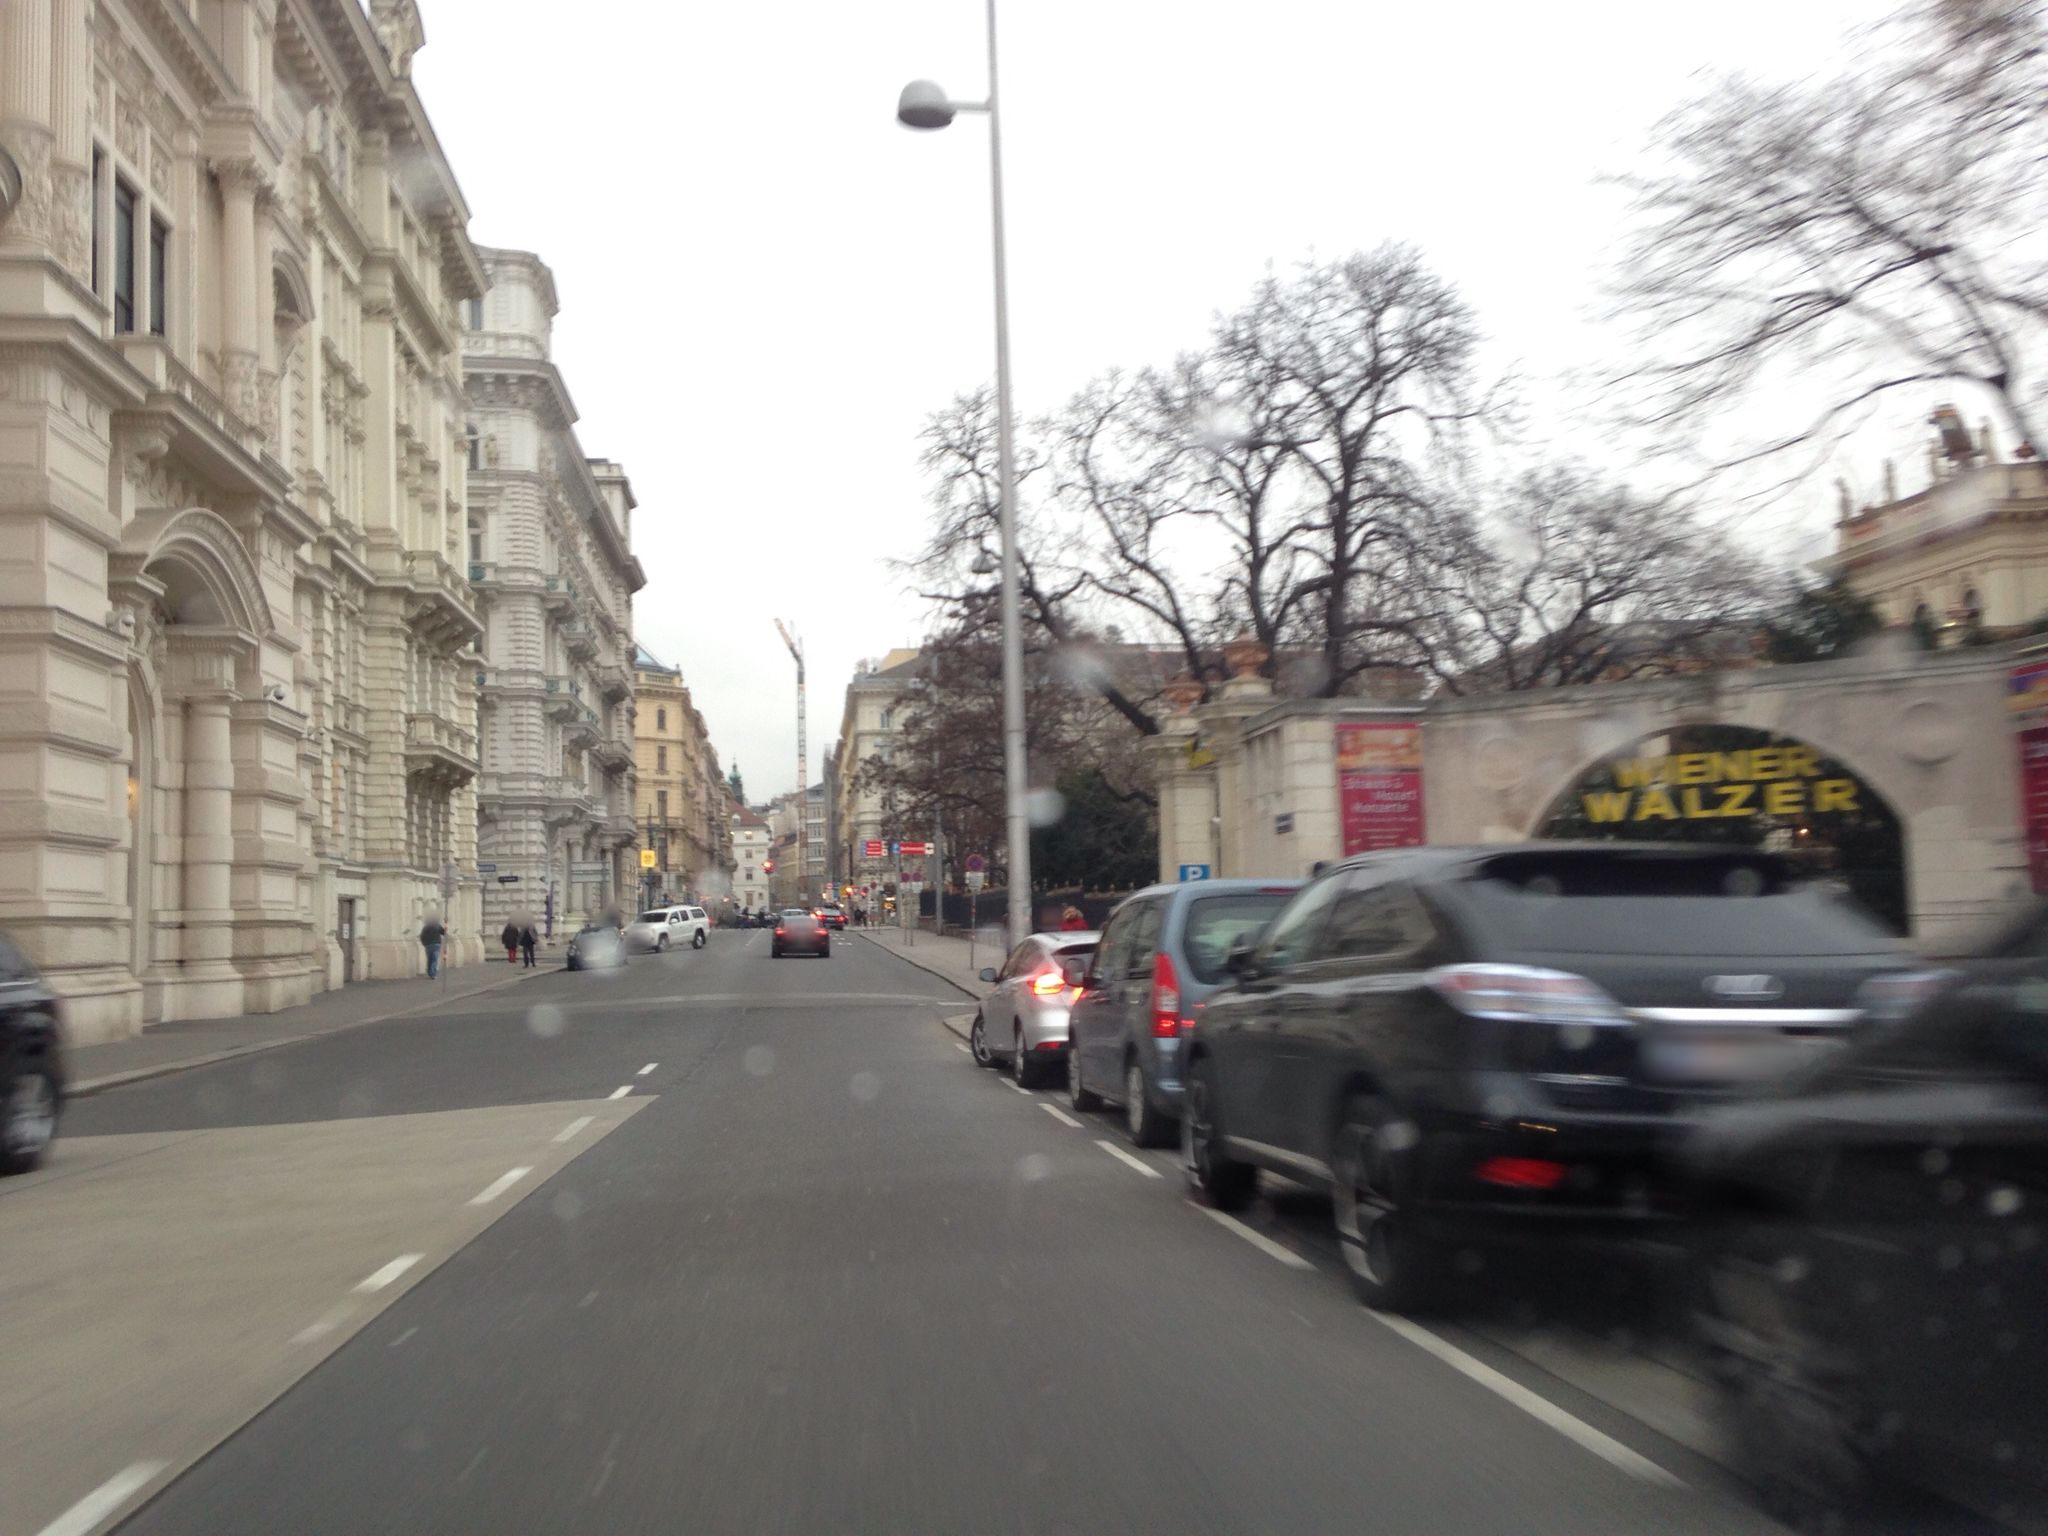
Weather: snowy
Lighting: day
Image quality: slightly poor
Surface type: driving surface
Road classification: tertiary
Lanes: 3
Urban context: urban centre
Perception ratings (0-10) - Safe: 7.83, Lively: 9.4, Beautiful: 7.46, Boring: 2.47, Depressing: 4.37, Wealthy: 8.86